Question: For a responsive design change I need to position an image vertically underneath the text instead of vertically on top of it. However I can not change the order of the HTML (note that the image is currently on top of the text when running the following example:
(Also at <URL>
'''
<div class="images">
<img src="http://upload.wikimedia.org/wikipedia/commons/thumb/5/54/Metro_wagon_81-720.jpg/200px-Metro_wagon_81-720.jpg">
</div>
<div class="text">
<p>Lorem ipsum dolor sit amet, consectetur adipiscing elit. Donec et nisl leo. Etiam ipsum libero, hendrerit sit amet mauris ut, condimentum commodo magna. Ut ac orci orci. Lorem ipsum dolor sit amet, consectetur adipiscing elit. Duis arcu ante, vestibulum eu tortor non, imperdiet euismod libero.</p>
</div>
'''

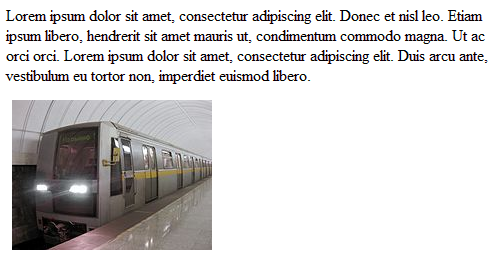
Answer: You may be able to use 'display: table-caption', depending on your circumstances.
You would need to wrap '.images' and '.text' in some sort of containing element, which we give 'display: table' and 'caption-side: top'. Then add 'display: table-caption' to your '.text' div and it should work like a charm.
This assumes that the faux table element does not have other issues, like not playing well with its siblings.
The HTML looks like this:
'''
<div class="wrap">
<div class="images">
<img src="http://upload.wikimedia.org/wikipedia/commons/thumb/5/54/Metro_wagon_81-720.jpg/200px-Metro_wagon_81-720.jpg"/>
</div>
<div class="text">
<p>Lorem ipsum dolor sit amet, consectetur adipiscing elit. Donec et nisl leo. Etiam ipsum libero, hendrerit sit amet mauris ut, condimentum commodo magna. Ut ac orci orci. Lorem ipsum dolor sit amet, consectetur adipiscing elit. Duis arcu ante, vestibulum eu tortor non, imperdiet euismod libero.</p>
</div>
</div><!-- close wrap -->
'''
CSS looks like this:
'''
.wrap {
display: table;
caption-side: top;
}
.text { display: table-caption }
'''
Here is a fiddle: <URL>
This is based on <URL> and I've used it successfully for a live site. You'll need to enclose the CSS in the appropriate responsive media query, of course.